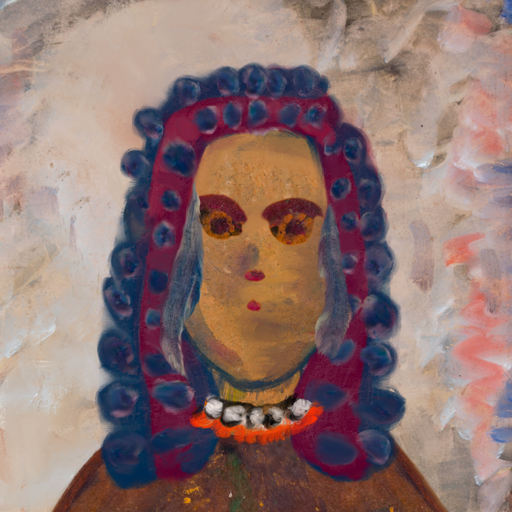
Background: Roy_Bahadur, Head And Neck Front: In_The_Sun, Face Front: Doll, Bust: Comrade, Hair Front: Hill_Girl, Head Accessory: Blank, Second Necklace: Blank, Necklace: An_Impression, Baby: Blank